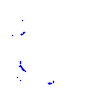
Particle: proton